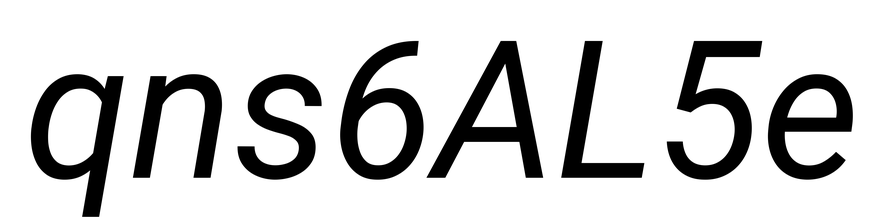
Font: Roboto-Italic_Italic